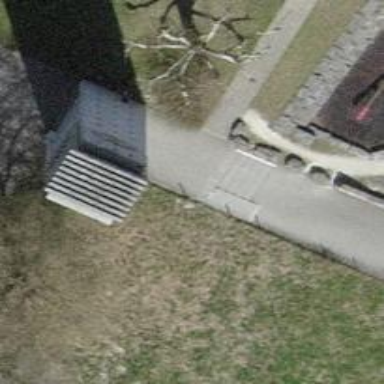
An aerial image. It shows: Block barrier.